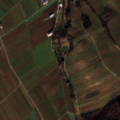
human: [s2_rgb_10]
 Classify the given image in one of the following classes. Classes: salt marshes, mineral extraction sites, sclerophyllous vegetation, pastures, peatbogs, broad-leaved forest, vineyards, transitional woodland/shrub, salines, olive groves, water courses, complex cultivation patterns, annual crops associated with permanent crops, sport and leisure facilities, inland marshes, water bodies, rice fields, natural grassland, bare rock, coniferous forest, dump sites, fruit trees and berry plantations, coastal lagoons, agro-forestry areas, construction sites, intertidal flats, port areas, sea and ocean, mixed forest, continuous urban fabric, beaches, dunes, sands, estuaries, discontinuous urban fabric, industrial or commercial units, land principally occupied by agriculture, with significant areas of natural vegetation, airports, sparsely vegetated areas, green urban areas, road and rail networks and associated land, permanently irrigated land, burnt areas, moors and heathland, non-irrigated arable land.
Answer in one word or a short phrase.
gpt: non-irrigated arable land, vineyards, land principally occupied by agriculture, with significant areas of natural vegetation, broad-leaved forest